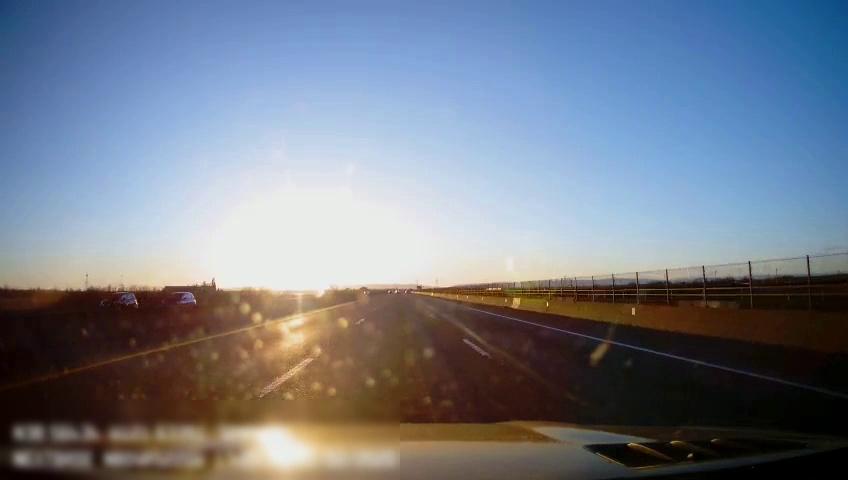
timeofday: Day
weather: Sunny
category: Drivable Space
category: Vehicles | SUV
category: Vehicles | SUV
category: Lanes | Alternate Lane
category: Lanes | Current Lane
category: Lanes | Current Lane
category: Lanes | Alternate Lane